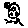
Label: moon